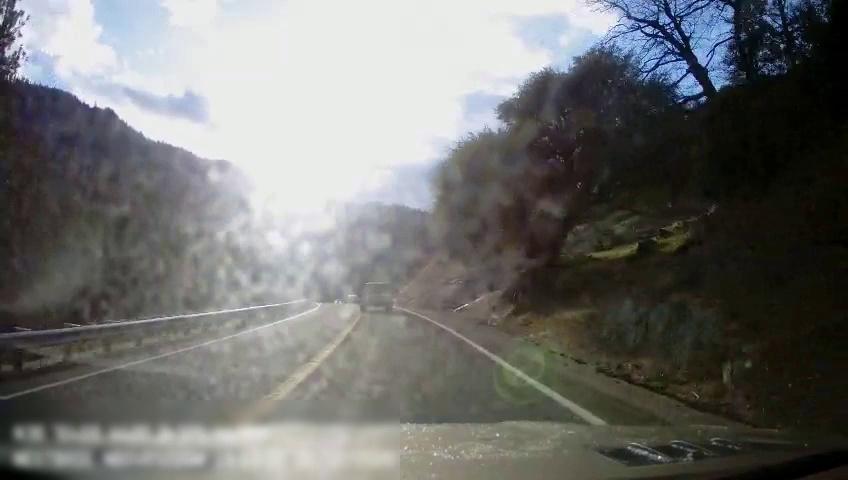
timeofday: Day
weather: Sunny
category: Drivable Space
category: Vehicles | Truck
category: Lanes | Current Lane
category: Lanes | Current Lane
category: Lanes | Alternate Lane